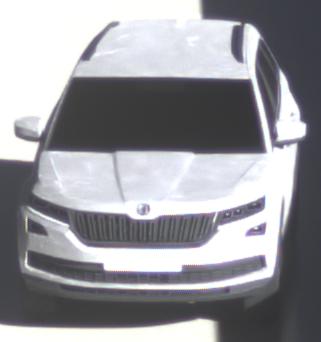
Make: Skoda
Model: Kodiaq 1.4 TSI
Detailed model: Kodiaq
Model produced from: 2017/03
Model produced until: 2018/05
Doors: 5
Color: white
Road condition: wet road
Daytime: morning or afternoon
Contrast: high contrast